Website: macys
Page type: customer-info-address
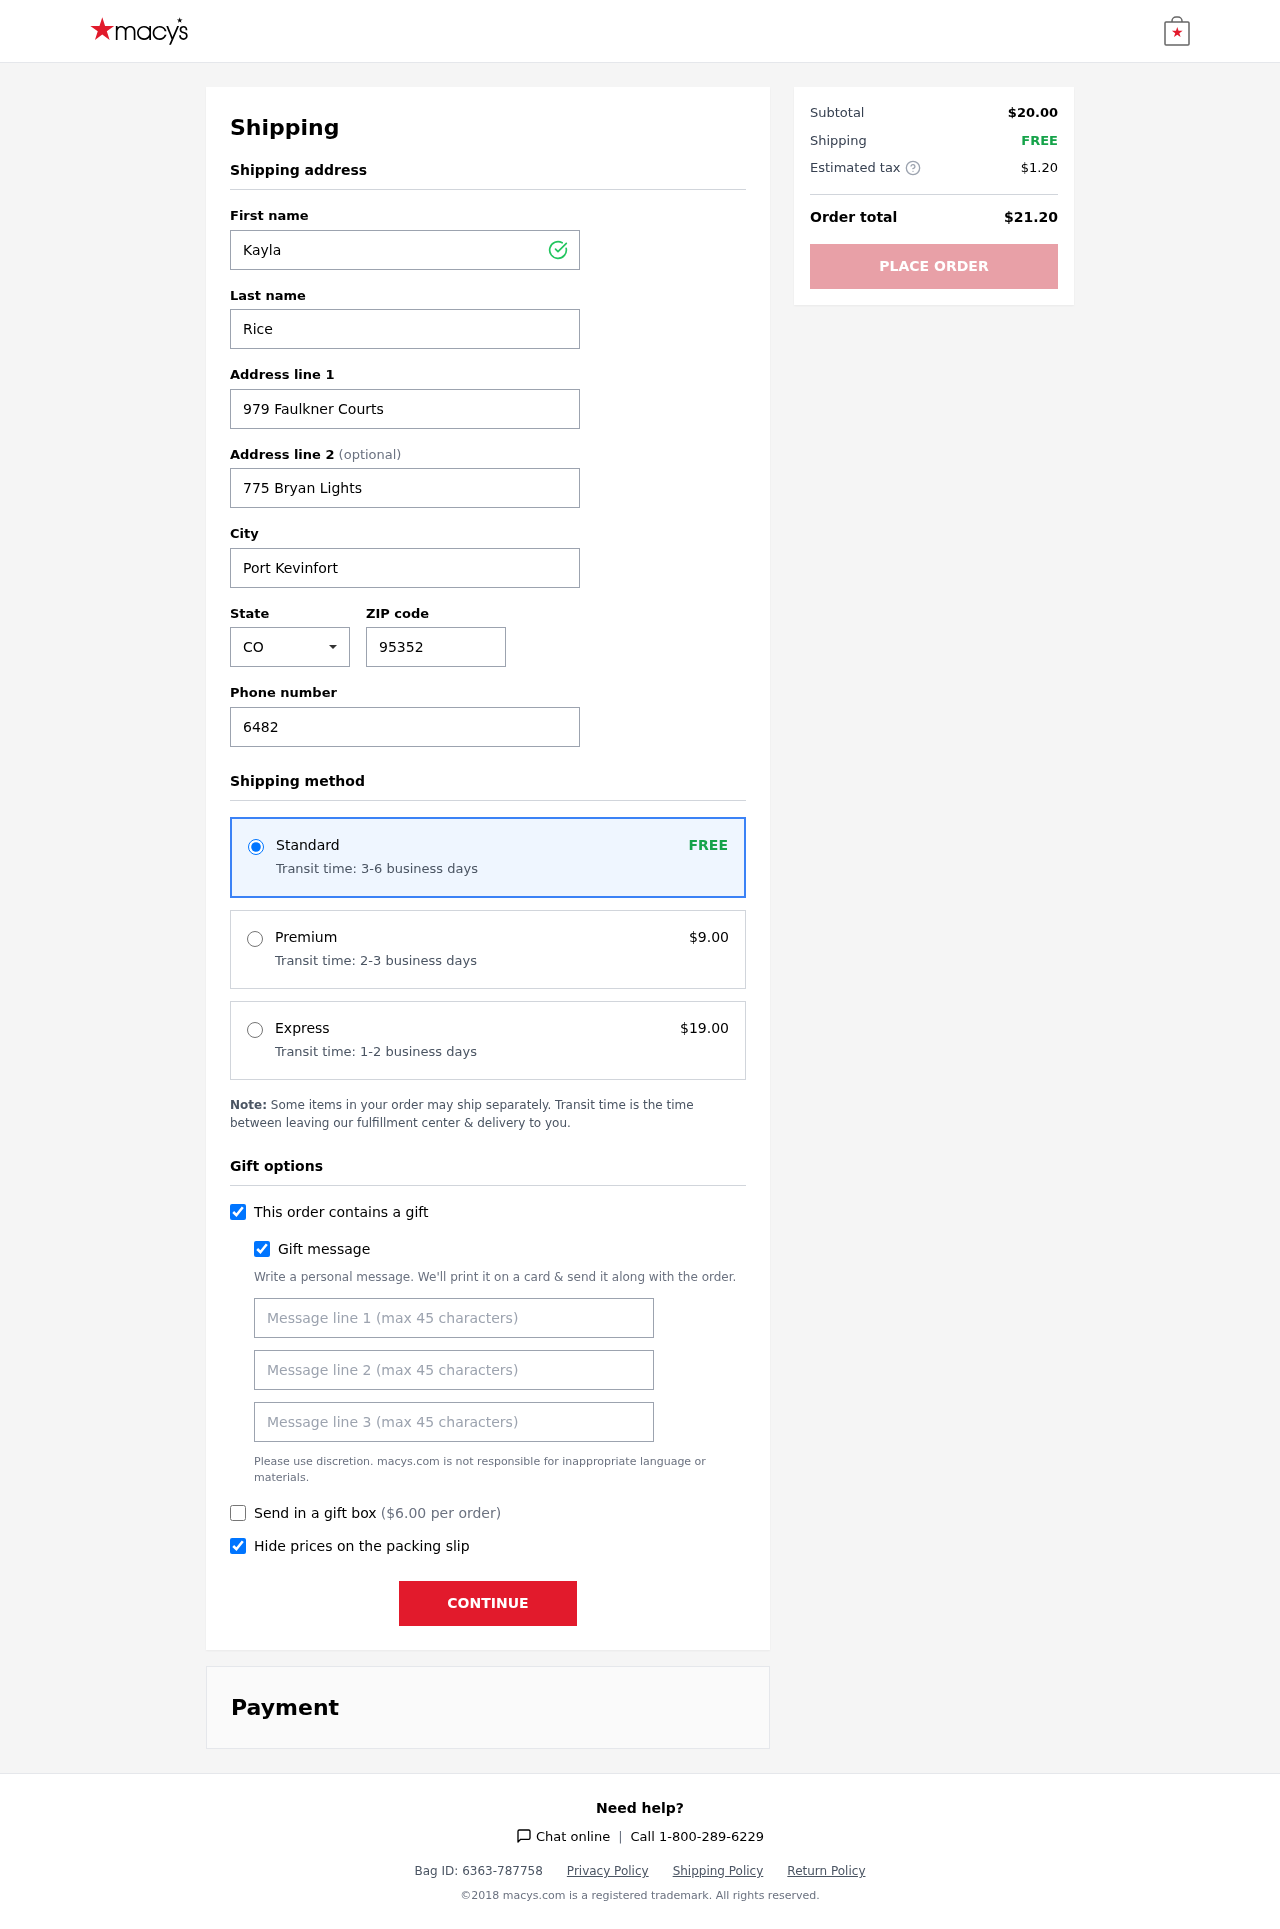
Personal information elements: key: PII_CITY
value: Port Kevinfort
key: PII_FIRSTNAME
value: Kayla
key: PII_GIFT_MESSAGE
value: Hey Tracy! I found this delicious orange mango juice that totally made me think of you—it’s perfect for brightening up any day. Enjoy every refreshing sip!  Kayla
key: PII_LASTNAME
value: Rice
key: PII_PHONE
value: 6482120494
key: PII_POSTCODE
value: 95352
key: PII_STATE_ABBR
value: CO
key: PII_STREET
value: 979 Faulkner Courts
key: PII_STREET2
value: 775 Bryan Lights
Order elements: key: ORDER_SHIPPING_STANDARD
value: FREE
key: ORDER_SHIPPING_STANDARD_TIME
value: Transit time: 3-6 business days
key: ORDER_SHIPPING_PREMIUM
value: $9.00
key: ORDER_SHIPPING_PREMIUM_TIME
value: Transit time: 2-3 business days
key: ORDER_SHIPPING_EXPRESS
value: $19.00
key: ORDER_SHIPPING_EXPRESS_TIME
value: Transit time: 1-2 business days
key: ORDER_GIFT_BOX_FEE
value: $6.00
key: ORDER_SUBTOTAL
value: $20.00
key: ORDER_SHIPPING_COST
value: FREE
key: ORDER_TAX
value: $1.20
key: ORDER_TOTAL
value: $21.20